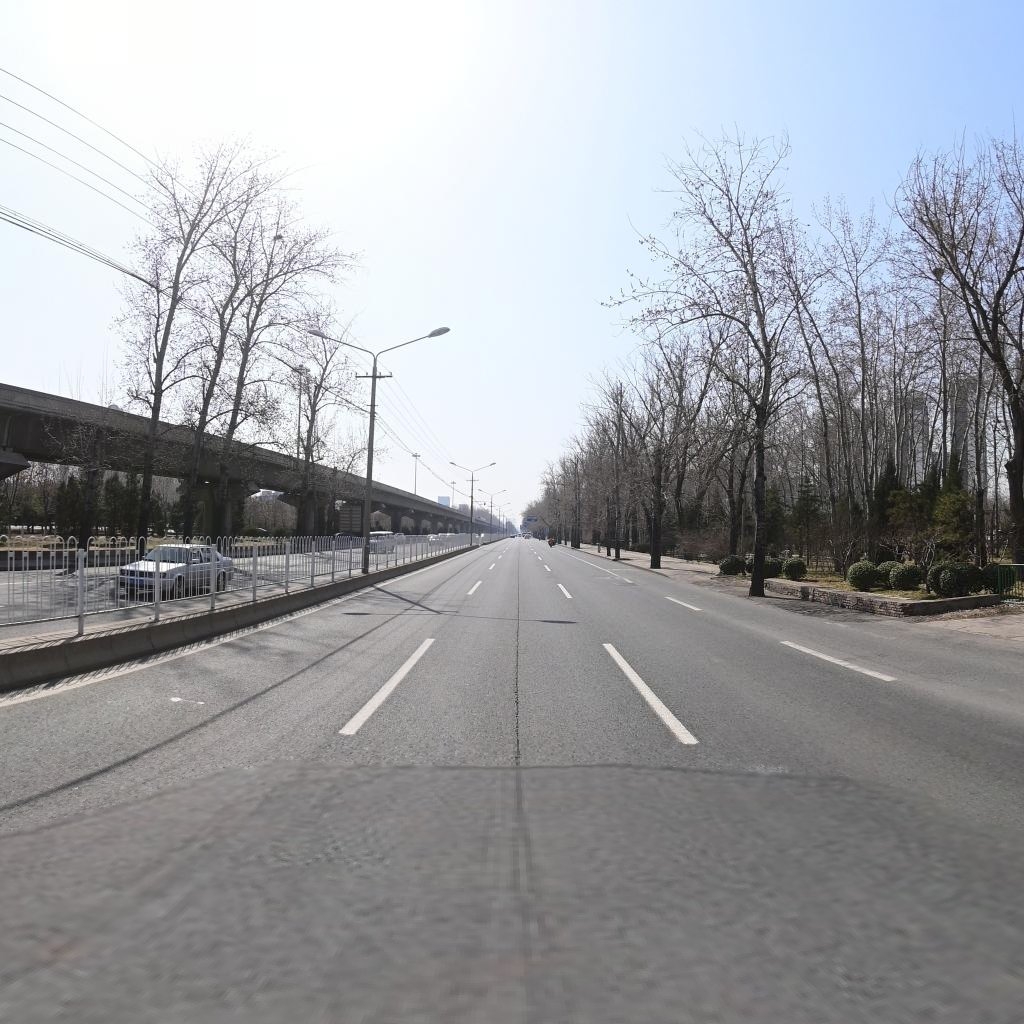
Region: Chaoyang
Road damage annotations: longitudinal crack